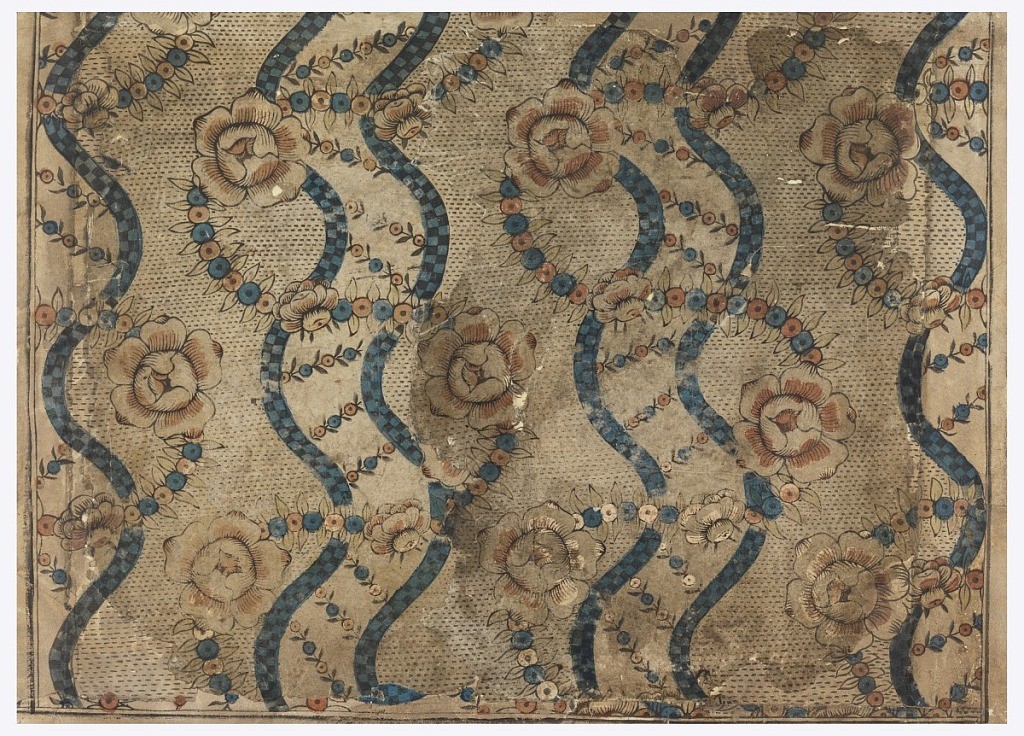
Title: Domino paper
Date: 1745–60
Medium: Block-printed, stencilled
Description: Rectangular pieced portion of a sheet, with paired checkered serpentine bands, colored blue, entwined by serpentine bands of small flowers periodically set with larger rose-like flowers, colored pink and blue. Field white, with groundwork of black broken lines. White margin on one long and two short sides.